Question: So:
I have React Native project made trough Expo. It has couple of views, airbnb mapView and stuff like that. It was previously pure react native project (Made before create-react-native-app was even a thing) and I lately moved it to expo. Almost everything works fine. The transformation to expo was perfectly fine for iOS and everything works as expected on that side. BUT i get really weird error when trying to launch the app on android phone.

Attempt to invoke interface method 'boolean abi20_0_0.com.facebook.react.bridge.ReadableMap.hasKey(java.lang.String)' on a null object reference
I think it has something to do with the actual process of finding the location not really the mapView, but the only thing i changed was:
'import MapView from 'react-native-maps';'
to
'import { MapView } from 'expo';'
This is the actual code used to find location:
'''
componentDidMount() {
navigator.geolocation.getCurrentPosition(
(position) => {
this.setState({
region: {
latitude: position.coords.latitude,
longitude: position.coords.longitude,
latitudeDelta: LATITUDE_DELTA,
longitudeDelta: LONGITUDE_DELTA
},
lat : position.coords.latitude,
lon : position.coords.longitude,
cords : {
latitude: position.coords.latitude,
longitude: position.coords.longitude,
}
});
},
(error) => alert(error.message),
{enableHighAccuracy: true, timeout: 20000, maximumAge: 1000}
);
this.watchID = navigator.geolocation.watchPosition(
(position) => {
this.setState({
cords : {
latitude: position.coords.latitude,
longitude: position.coords.longitude,
},
lat : position.coords.latitude,
lon : position.coords.longitude,
});
});
}
'''
It still works normally on the old android version without expo and it works on the new iOS version made with expo.
package.json depencies
'''
"dependencies": {
"expo": "^20.0.0",
"firebase": "^4.3.0",
"react": "16.0.0-alpha.12",
"react-native": "https://github.com/expo/react-native/archive/sdk-20.0.0.tar.gz",
"react-navigation": "^1.0.0-beta.11"
}
'''
I founded one other question on this exactly same problem:
<URL>
He had ended up to the same conclusion as I but had very little info on his question and no answers/comments so I decided to make my own question.
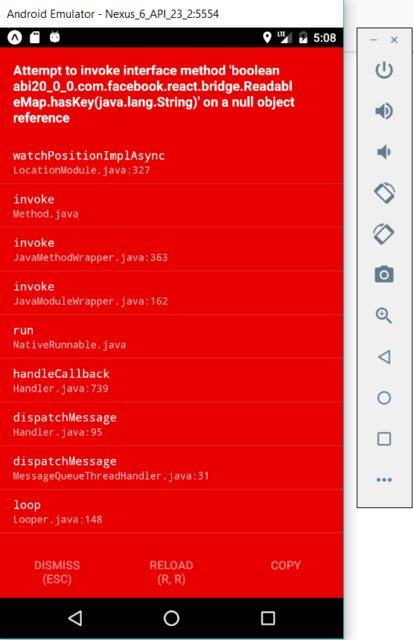
Answer: Pass an empty options object as the 3rd argument to 'watchPosition' on Android.
<URL>